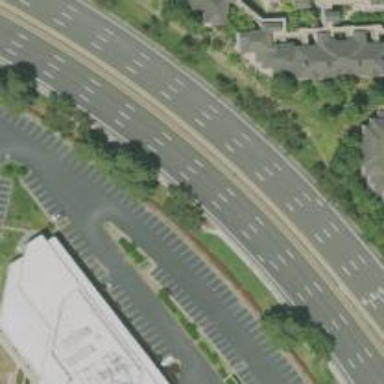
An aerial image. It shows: This image shows trunk highway that functions as expressway.